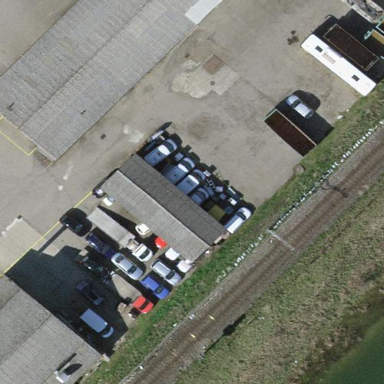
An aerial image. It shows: Industrial building.